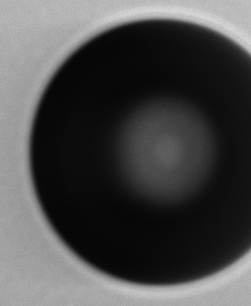
Label: bubble